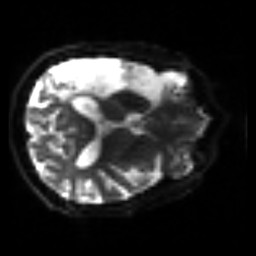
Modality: sbref
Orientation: axial
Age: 56
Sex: male
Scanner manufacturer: siemens
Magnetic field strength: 3 T
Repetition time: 3.2 s
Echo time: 0.081 s